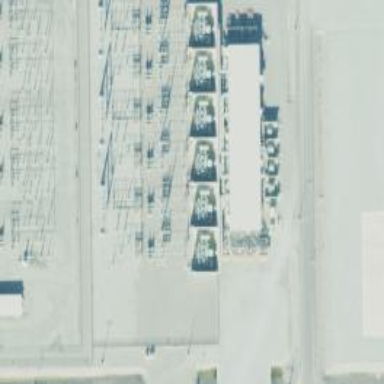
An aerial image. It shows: Switch for power supply.